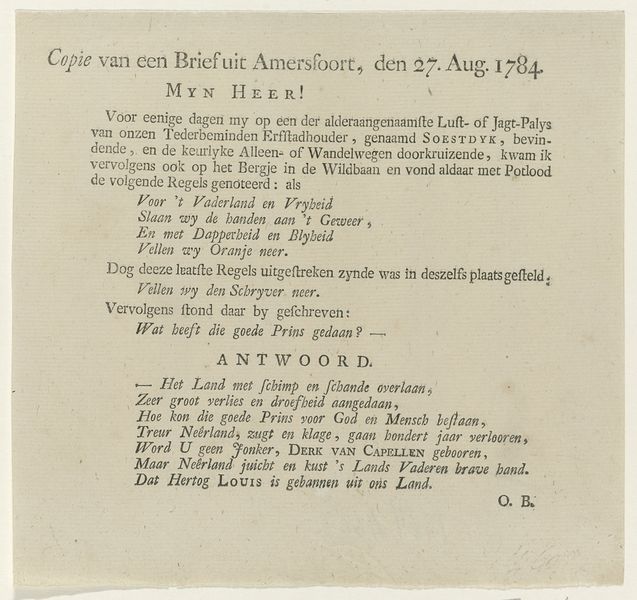
Titel: Spotvers op het vertrek van de hertog van Brunswijk
Standort: Amsterdam
Institution: Rijksmuseum
Schlagwörter: print, netherlands, german, paper, black and white, story, letters, letter, public, italian, book, play, dutch, holland, script, land, brief, page, text, heer, words, manuscript, date, poetry, printed, announcement, august, literature, 18th century, louis, title, copy, language, word, poem, poland, foreign, speech, initials, type, typed, document, typing, paragraph, dialogue, netherland, italics, amersfoort, myn heer, antwoord, o.b., copie, van een, briefuit amersfoort, 1784, notice, hertog, prose, august 1784, myn, ob, polond, voor, peom